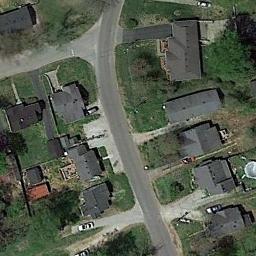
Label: medium_residential